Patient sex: M
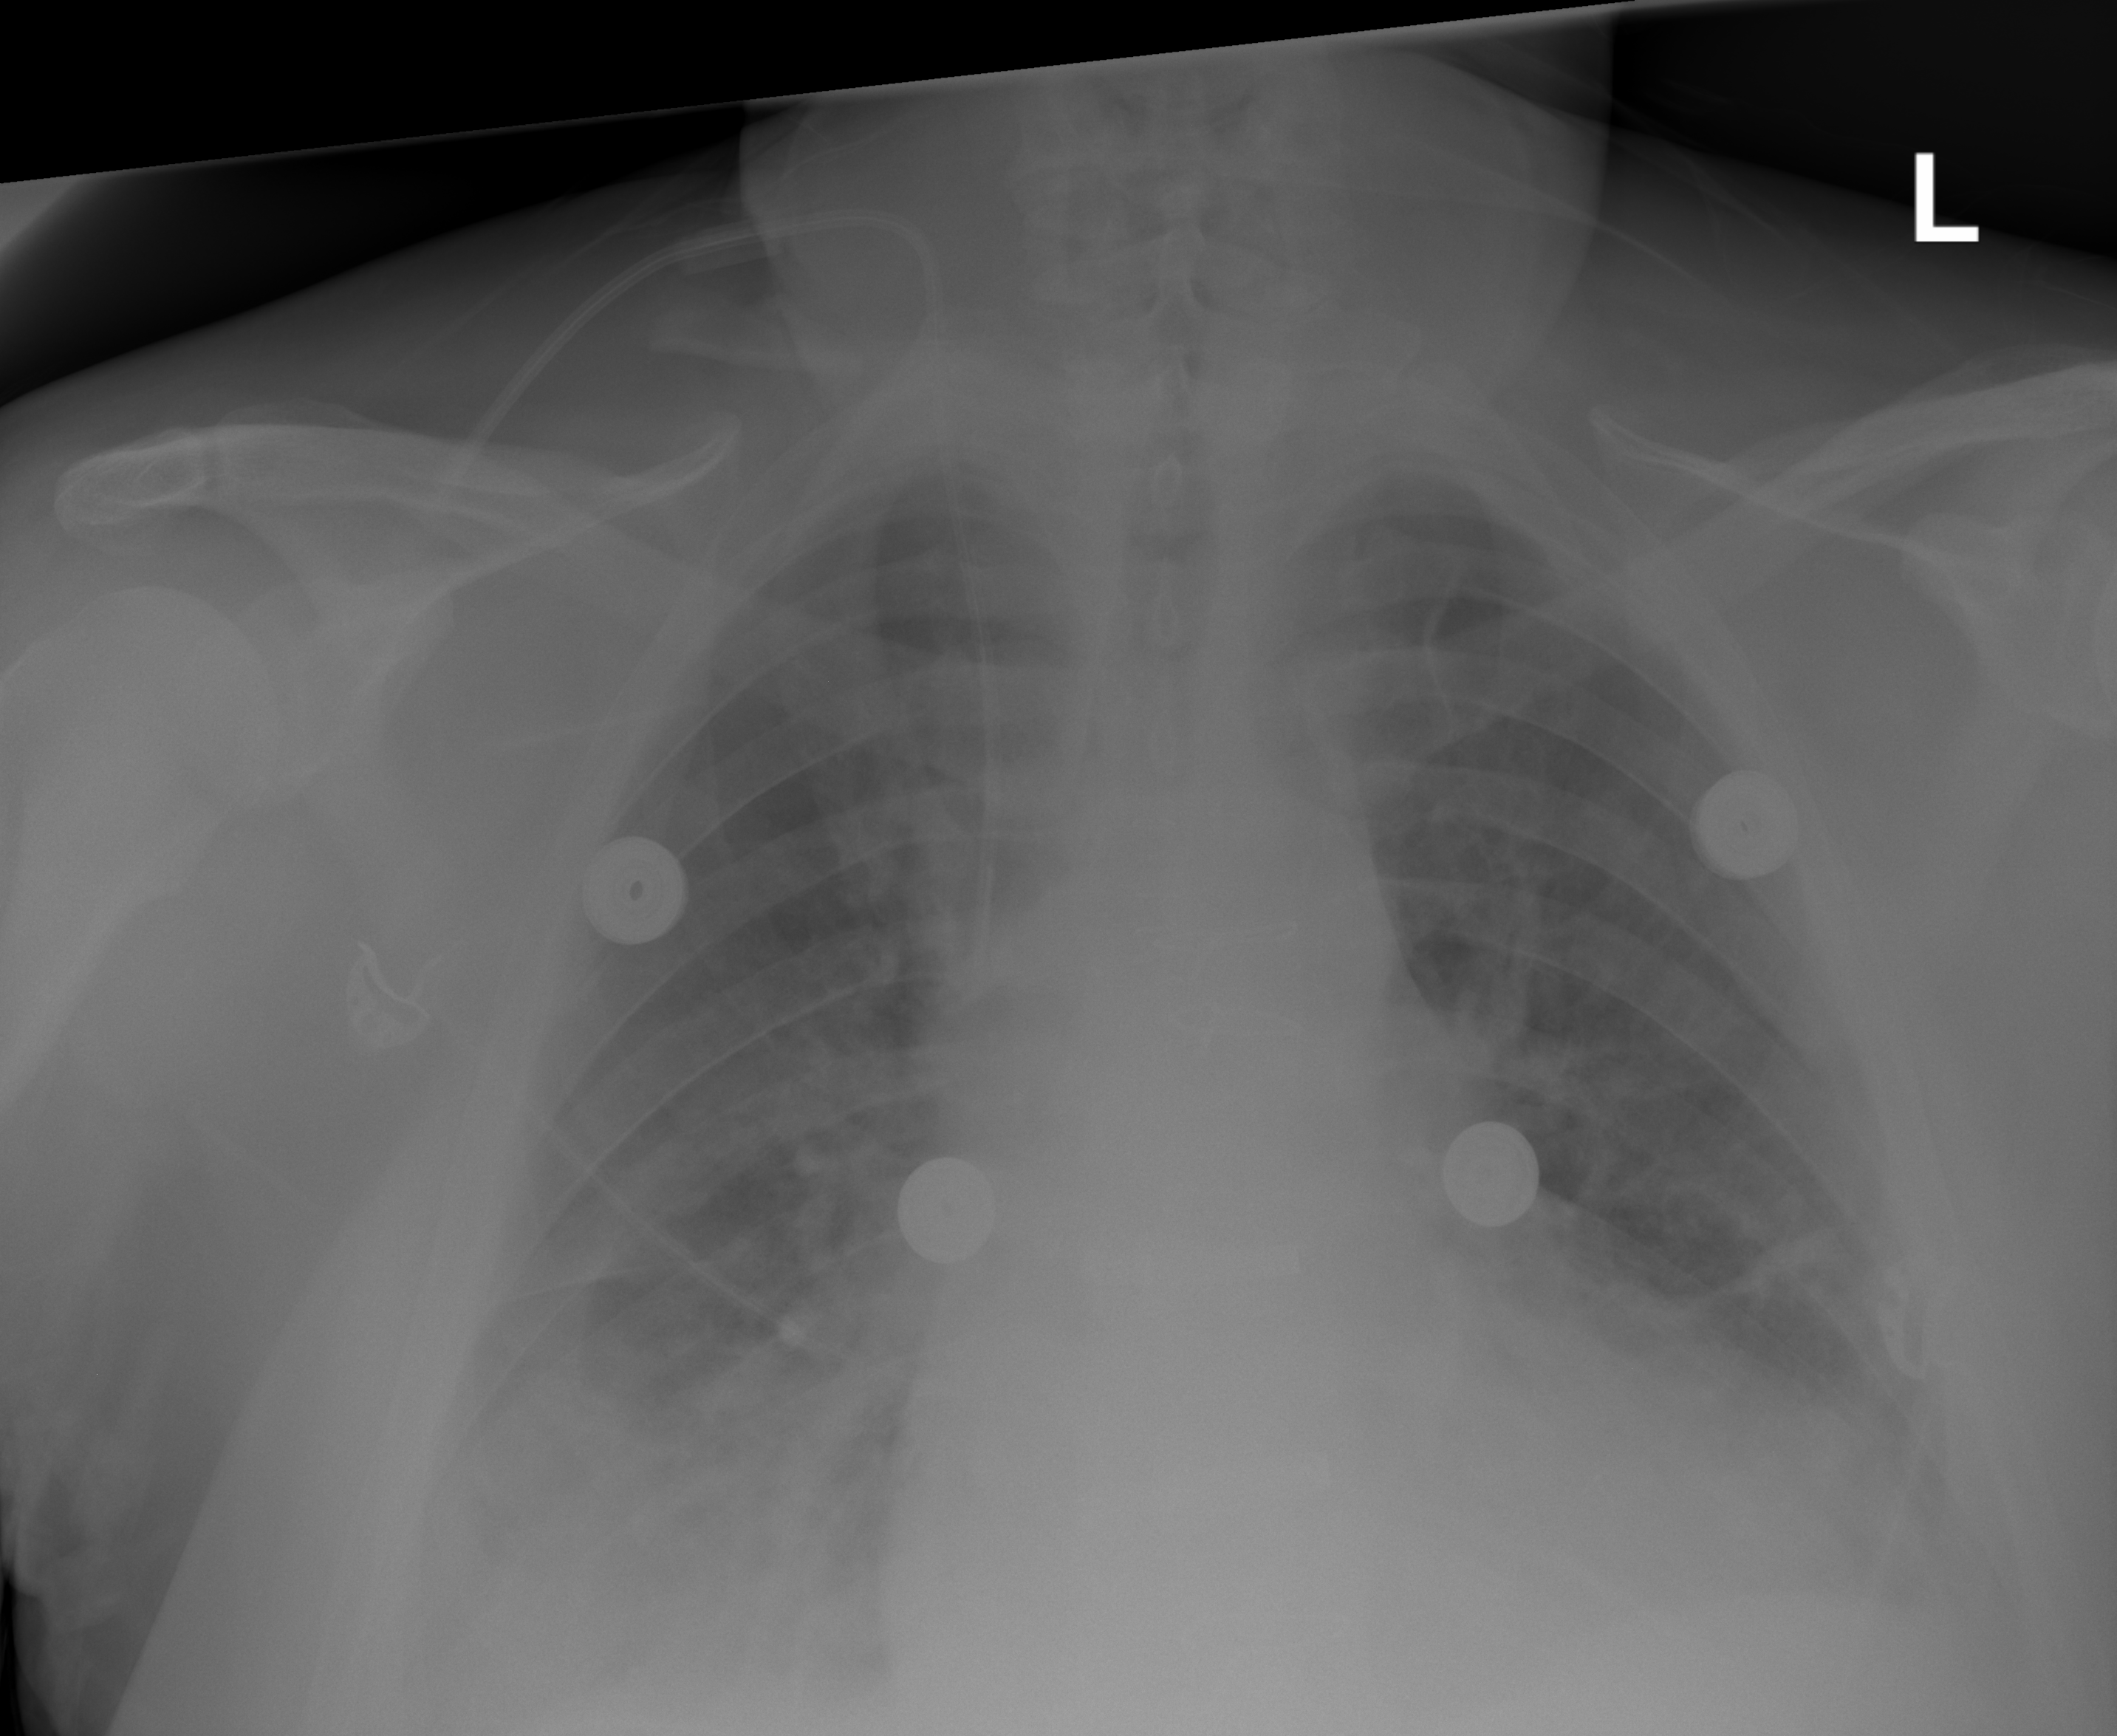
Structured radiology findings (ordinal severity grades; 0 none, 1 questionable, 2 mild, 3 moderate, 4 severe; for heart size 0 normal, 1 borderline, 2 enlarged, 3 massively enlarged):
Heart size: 2
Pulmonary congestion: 2
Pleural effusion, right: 2
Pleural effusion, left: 1
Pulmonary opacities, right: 0
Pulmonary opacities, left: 0
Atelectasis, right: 2
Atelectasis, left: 2